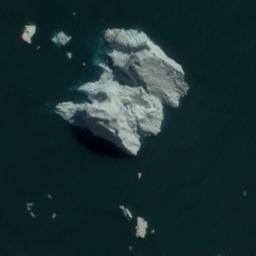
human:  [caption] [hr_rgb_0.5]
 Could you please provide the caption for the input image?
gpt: Some small pieces of sea ice and an ice hummock float in the deep blue sea .

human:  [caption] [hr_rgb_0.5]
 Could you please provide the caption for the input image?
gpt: A large piece of ice and many small pieces of ice floating around it float on the deep blue sea .

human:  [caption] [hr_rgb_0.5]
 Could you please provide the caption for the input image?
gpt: There is a big ice and many small ice on the deep blue sea .

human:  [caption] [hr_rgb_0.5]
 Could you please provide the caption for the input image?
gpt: There are sea ice of different shapes and sizes .

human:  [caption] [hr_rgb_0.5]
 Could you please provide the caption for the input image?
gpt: There are several small pieces of sea ice and a much larger one .